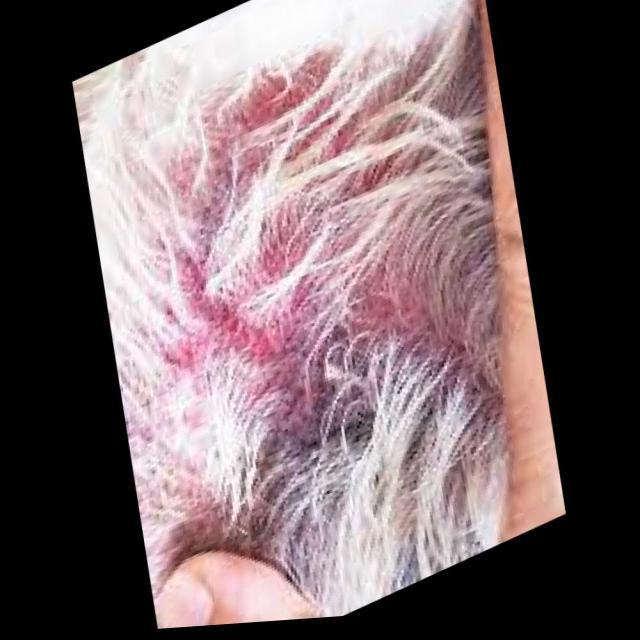
Canine ringworm (Dermatophytosis) — fungal infection caused by Microsporum or Trichophyton. Presents with circular alopecia, scaling, crusting, and broken hairs.